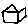
Label: house